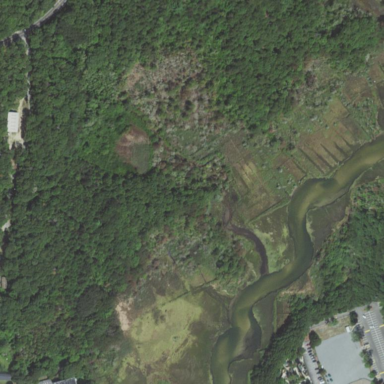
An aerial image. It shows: Marsh wetland.